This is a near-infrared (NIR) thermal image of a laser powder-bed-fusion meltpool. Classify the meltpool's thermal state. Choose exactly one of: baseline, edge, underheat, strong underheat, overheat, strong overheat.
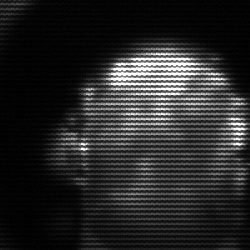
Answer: baseline